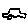
Label: car